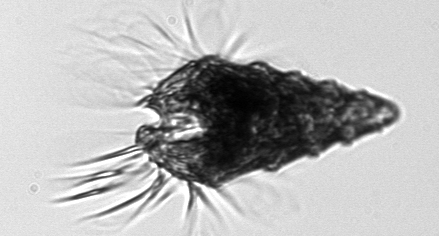
Label: Laboea_strobila